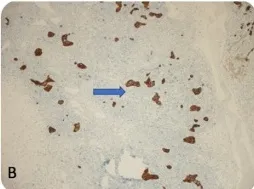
CK staining positivity in the carcinomatous component.
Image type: pathology (immunostaining)